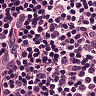
Metastatic tissue present: no